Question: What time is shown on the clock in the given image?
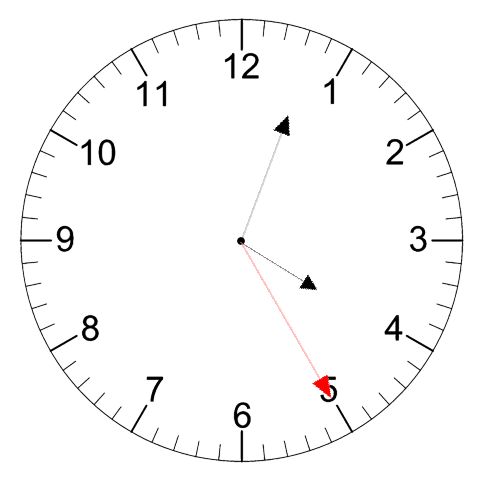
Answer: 04:03:25